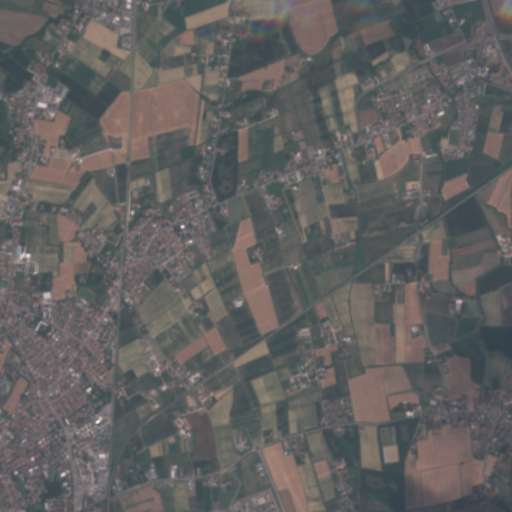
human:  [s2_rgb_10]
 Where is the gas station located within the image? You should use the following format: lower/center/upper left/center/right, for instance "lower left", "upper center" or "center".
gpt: The gas station is located in the lower left of the image.
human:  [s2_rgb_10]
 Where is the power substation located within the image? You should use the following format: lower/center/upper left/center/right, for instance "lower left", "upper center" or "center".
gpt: The power substation is located in the lower left of the image.
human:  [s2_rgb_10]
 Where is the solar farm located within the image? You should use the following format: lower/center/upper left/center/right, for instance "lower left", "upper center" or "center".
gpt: The solar farm is located in the lower left of the image.
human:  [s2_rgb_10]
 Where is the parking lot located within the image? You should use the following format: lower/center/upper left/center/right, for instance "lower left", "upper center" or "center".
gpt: There is no parking lot in the image.